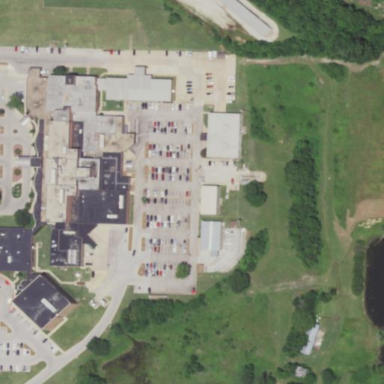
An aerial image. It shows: Hospital building.